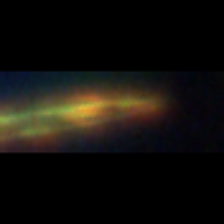
Taxon: Pennate
Group: Diatoms